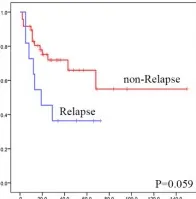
Using data from published cases, a Kaplan-Meier survival analysis was conducted to assess the impact of various risk factors. Transplant status of CR.
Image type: chart (chart)